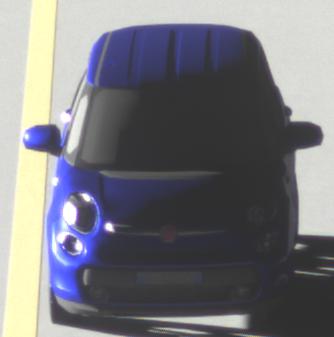
Make: Fiat
Model: 500L 1.4 16V
Detailed model: 500L (199)
Model produced from: 2012/10
Model produced until: 2017/05
Doors: 5
Color: blue
Road condition: dry road
Daytime: sunrise or sunset
Contrast: high contrast